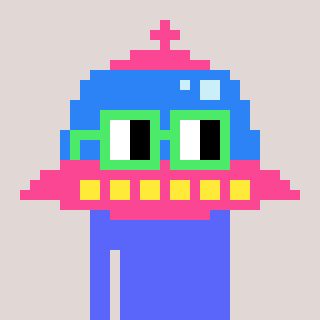
a pixel art character with square light green glasses, a ufo-shaped head and a purple-colored body on a warm background